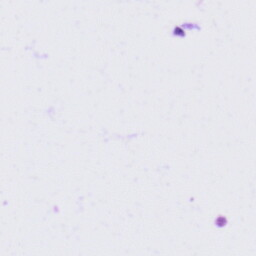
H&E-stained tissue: Tonsil